Pattern: OverlayImage
Description: Randomly overlay an image onto another one.
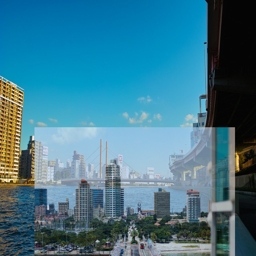
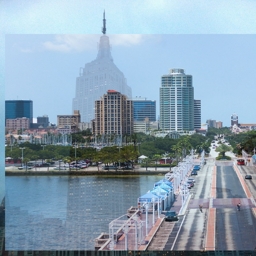
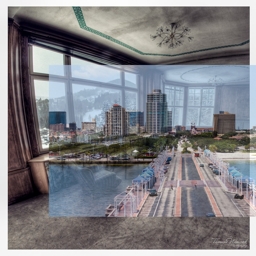
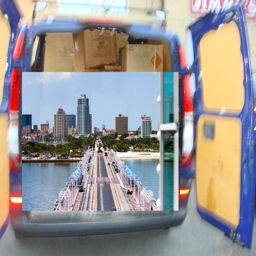